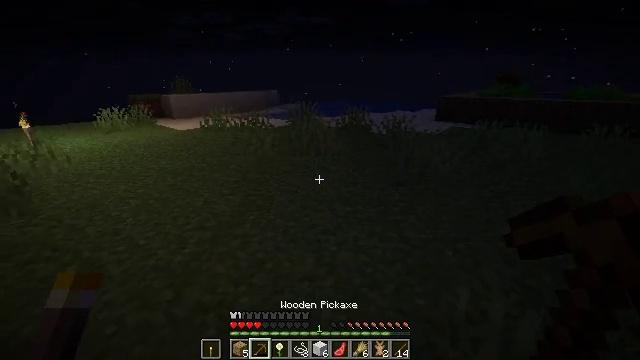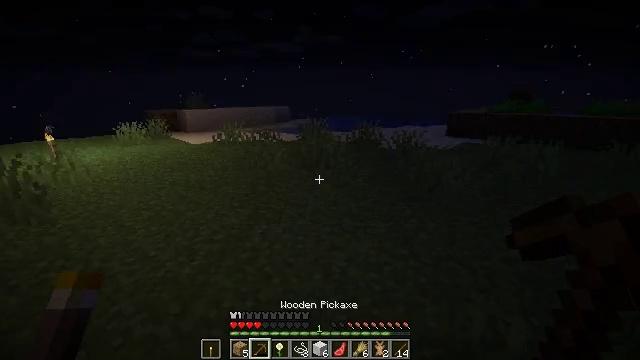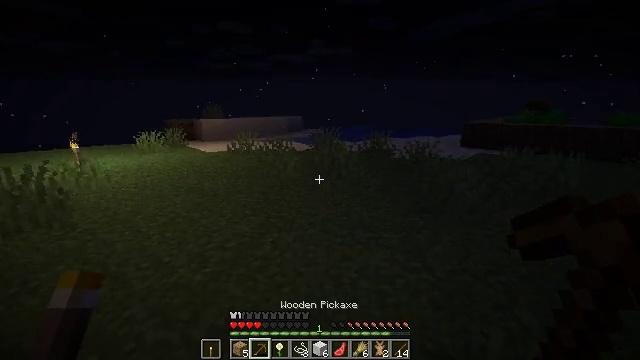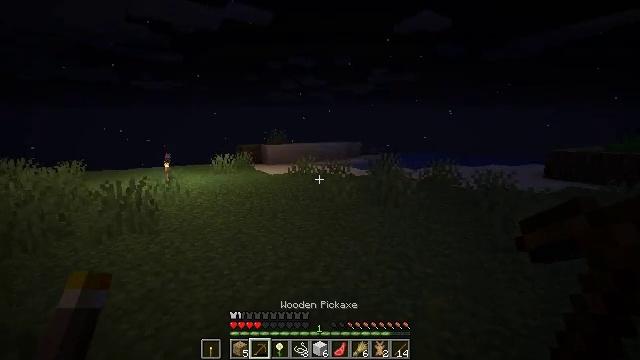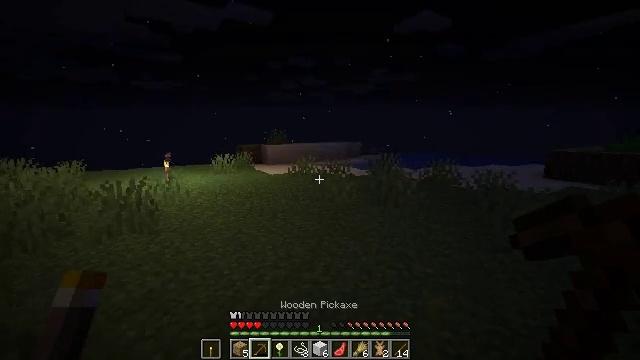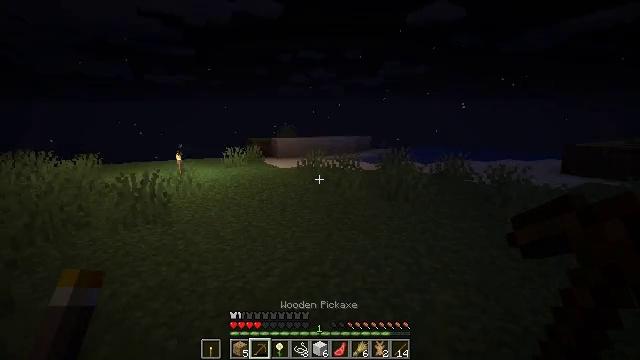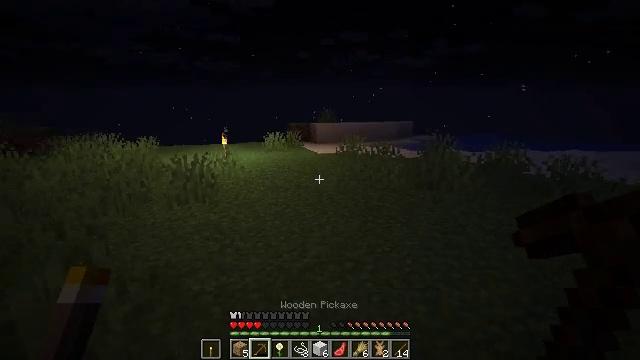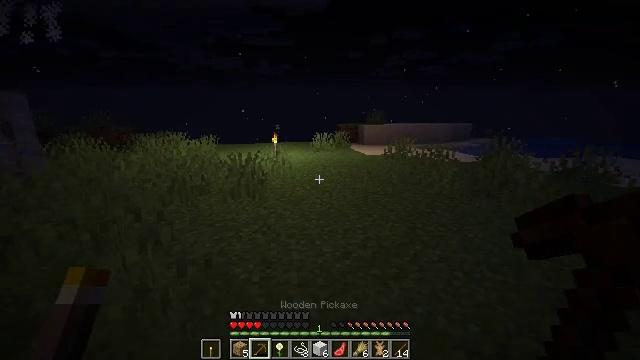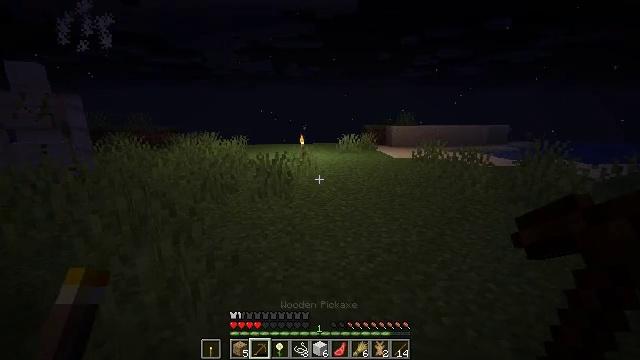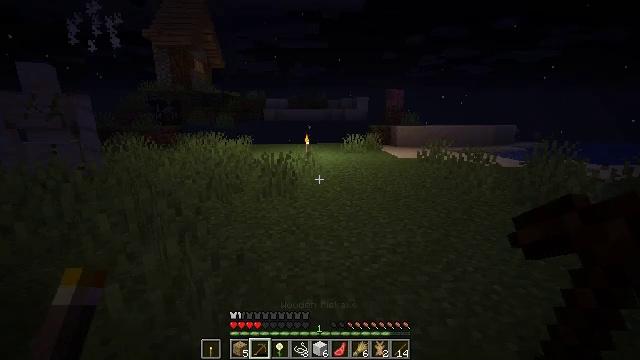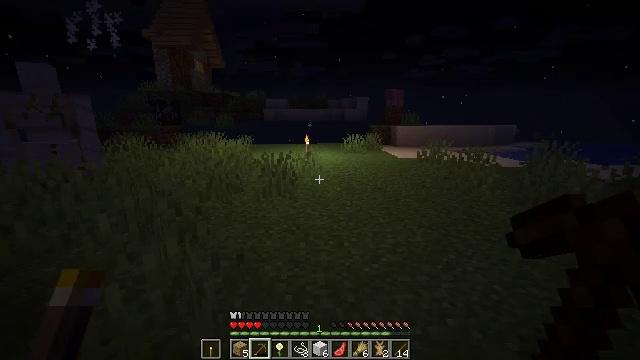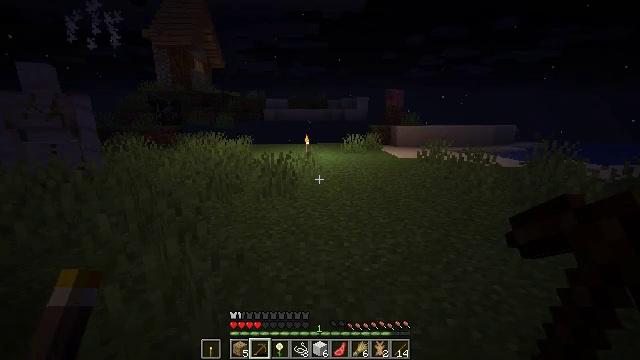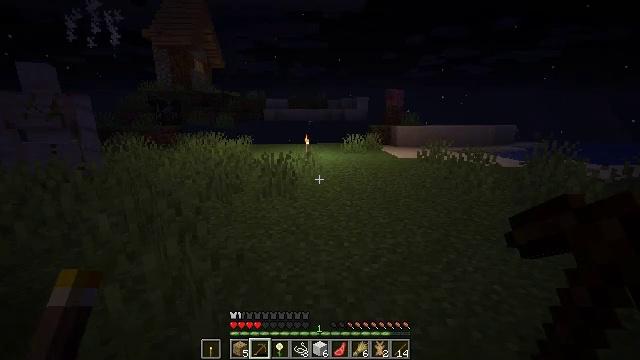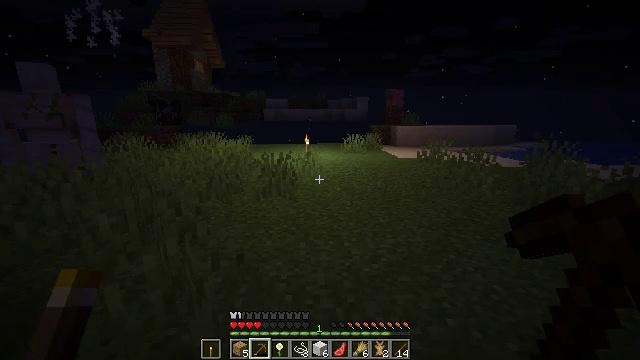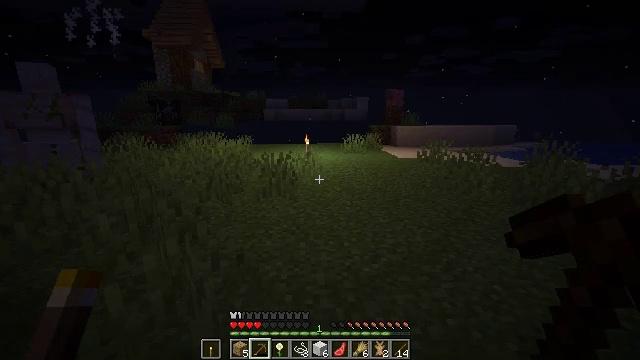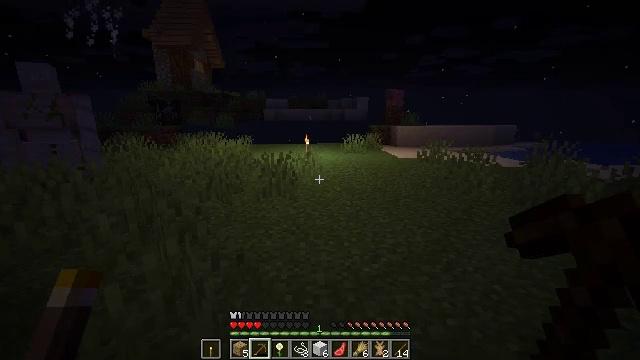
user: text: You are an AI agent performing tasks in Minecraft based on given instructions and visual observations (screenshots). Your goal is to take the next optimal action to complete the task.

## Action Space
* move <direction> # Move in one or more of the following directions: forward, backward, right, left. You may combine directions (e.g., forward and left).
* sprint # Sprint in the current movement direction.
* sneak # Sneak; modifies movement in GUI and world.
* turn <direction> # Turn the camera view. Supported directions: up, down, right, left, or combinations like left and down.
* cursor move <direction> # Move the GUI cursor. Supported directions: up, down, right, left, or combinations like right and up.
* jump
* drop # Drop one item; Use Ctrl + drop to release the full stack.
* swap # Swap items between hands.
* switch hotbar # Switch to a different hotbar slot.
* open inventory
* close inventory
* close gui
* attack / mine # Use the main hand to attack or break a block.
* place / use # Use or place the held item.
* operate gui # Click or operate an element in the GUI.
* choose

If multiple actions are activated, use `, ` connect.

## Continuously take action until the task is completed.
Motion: motion action
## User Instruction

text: Use the crafting table to produce a loom.
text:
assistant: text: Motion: turn left and up
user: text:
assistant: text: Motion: turn left and up
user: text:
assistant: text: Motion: turn left and up
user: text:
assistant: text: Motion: no_op
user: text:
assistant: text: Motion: turn left and down
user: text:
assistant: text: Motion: turn left and down
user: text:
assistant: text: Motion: turn left
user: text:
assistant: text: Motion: turn left
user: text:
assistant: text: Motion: turn left
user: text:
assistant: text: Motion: no_op
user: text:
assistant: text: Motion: no_op
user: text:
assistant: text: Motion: no_op
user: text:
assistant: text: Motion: no_op
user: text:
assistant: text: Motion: no_op
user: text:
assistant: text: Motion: no_op
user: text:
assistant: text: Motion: no_op
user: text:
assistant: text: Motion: switch to hotbar 2
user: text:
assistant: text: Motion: switch to hotbar 2
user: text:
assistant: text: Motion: no_op
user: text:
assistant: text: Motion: switch to hotbar 2
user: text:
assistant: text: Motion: switch to hotbar 2
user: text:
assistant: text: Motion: switch to hotbar 2
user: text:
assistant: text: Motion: turn left, switch to hotbar 2
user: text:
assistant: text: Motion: switch to hotbar 2
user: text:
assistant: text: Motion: switch to hotbar 2
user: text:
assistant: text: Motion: switch to hotbar 2
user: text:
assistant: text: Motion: switch to hotbar 2
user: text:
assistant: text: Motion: no_op
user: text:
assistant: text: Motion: no_op
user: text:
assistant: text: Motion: no_op